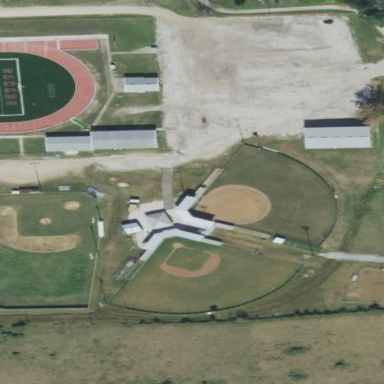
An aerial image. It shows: Baseball pitch for leisure land activities.